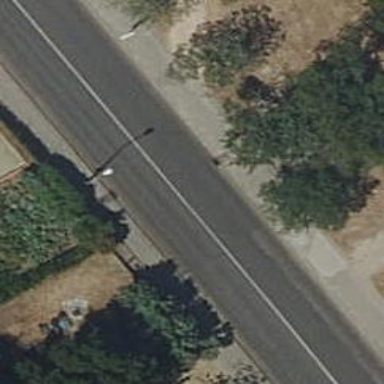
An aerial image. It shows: Residential road with asphalt surface. Both sides have sidewalks.